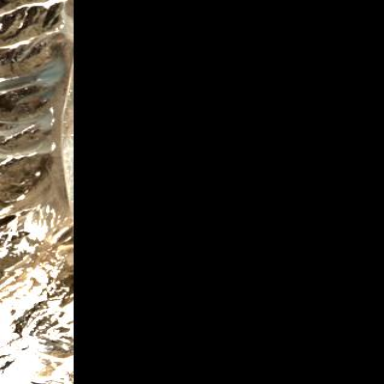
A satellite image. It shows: Majestic glacier in the distance.